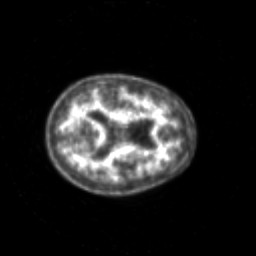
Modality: PET
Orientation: axial
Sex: female
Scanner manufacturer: siemens